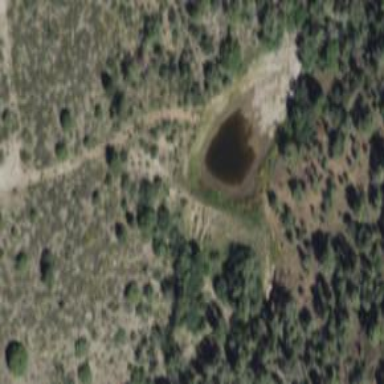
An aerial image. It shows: Reservoir.